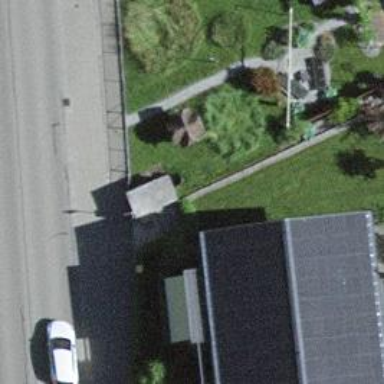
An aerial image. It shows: Distribution-level power substation with street cabinet used for power.